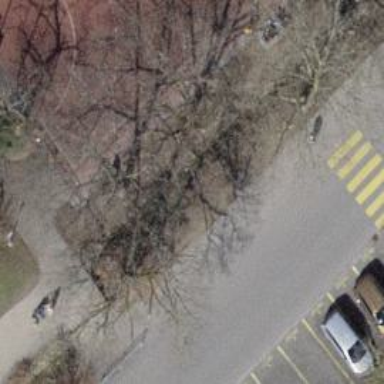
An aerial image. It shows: Bench for seating.